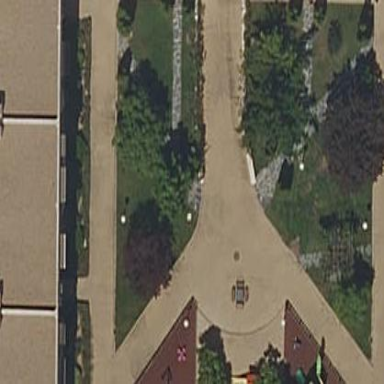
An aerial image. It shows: Garden that is leisure land.